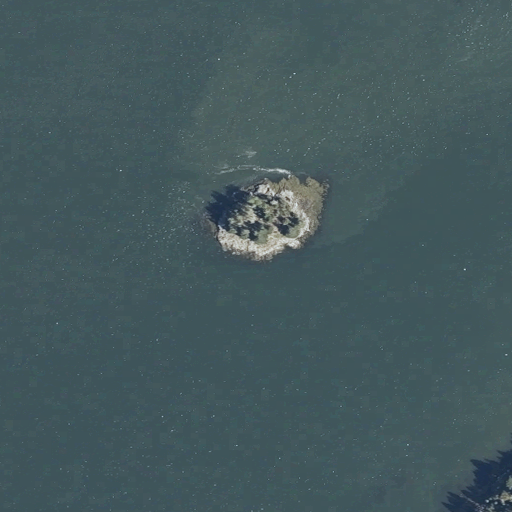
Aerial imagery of island in Maine named Mink Island containing open water and herbaceous wetlands